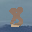
Label: 8